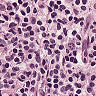
Metastatic tissue present: no